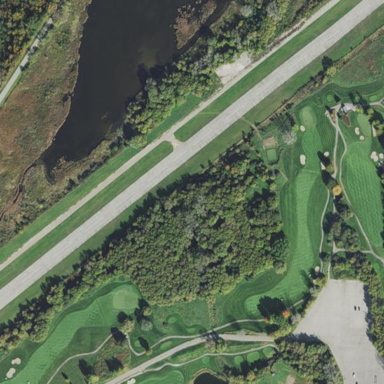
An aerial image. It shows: Area with grass used as rough in golf course.